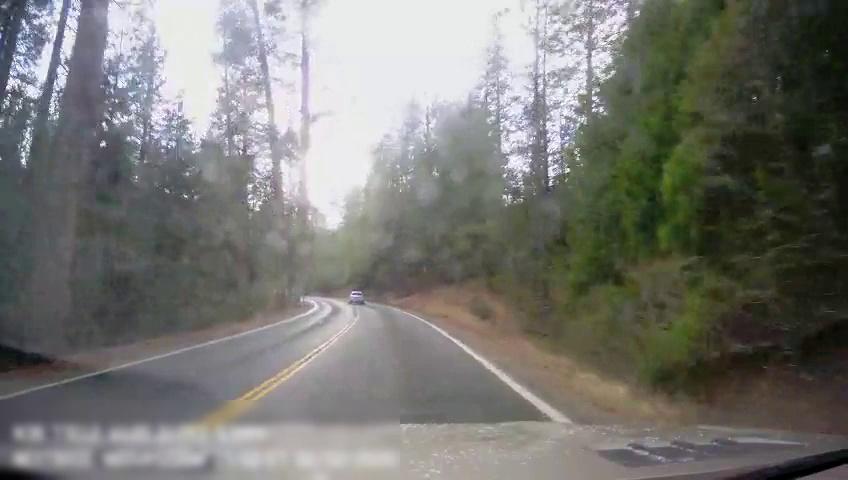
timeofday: Day
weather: Sunny
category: Drivable Space
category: Vehicles | SUV
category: Lanes | Current Lane
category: Lanes | Current Lane
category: Lanes | Opposite Lane
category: Lanes | Opposite Lane